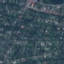
Land use / land cover class: Residential